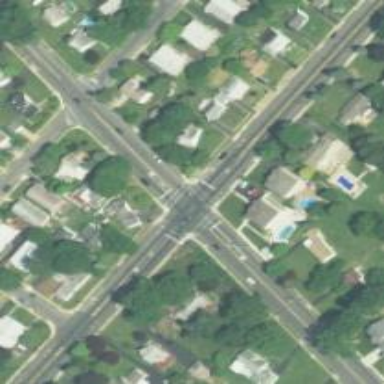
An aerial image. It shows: Marked crossing on the road.